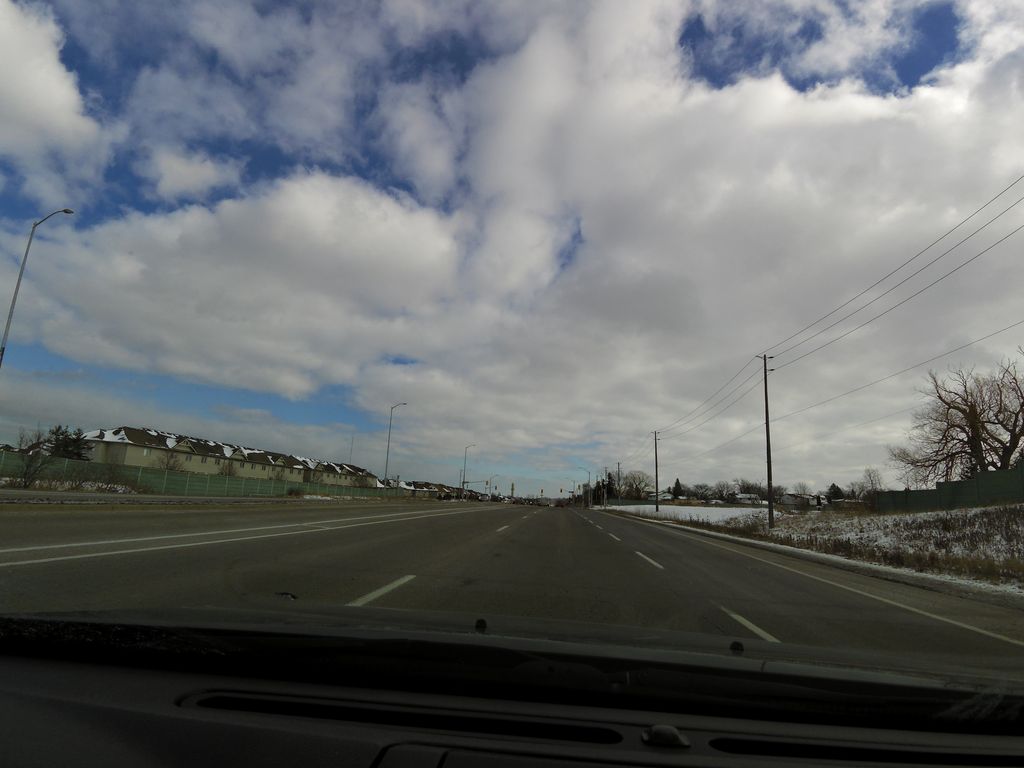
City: hamilton